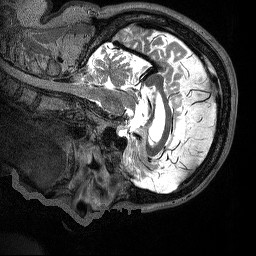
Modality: T2w
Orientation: sagittal
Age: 69
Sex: male
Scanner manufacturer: siemens
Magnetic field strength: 3 T
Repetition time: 3.2 s
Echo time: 0.564 s